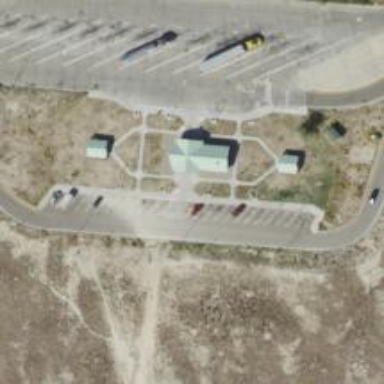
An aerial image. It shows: Rest area on the road.